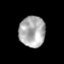
Tissue: prostate
Cell type: T cells
Senescence score: 0.3479
Nuclear area (px): 795
Mean DAPI intensity: 172.077